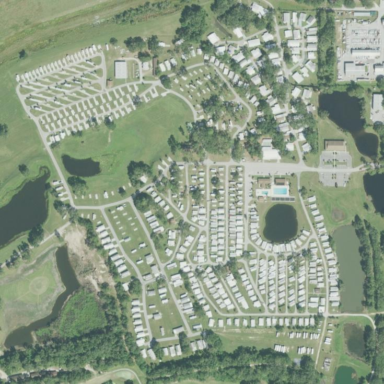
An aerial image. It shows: Caravan site for tourism.